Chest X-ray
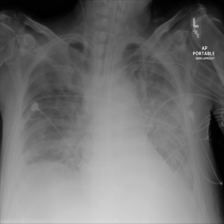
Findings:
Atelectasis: positive
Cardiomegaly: negative
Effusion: positive
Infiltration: negative
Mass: negative
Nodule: negative
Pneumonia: negative
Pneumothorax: negative
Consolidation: negative
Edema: positive
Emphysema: negative
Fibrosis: negative
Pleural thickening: negative
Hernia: negative